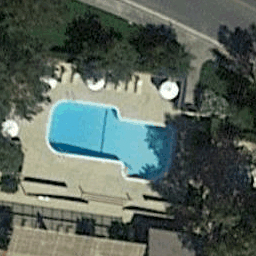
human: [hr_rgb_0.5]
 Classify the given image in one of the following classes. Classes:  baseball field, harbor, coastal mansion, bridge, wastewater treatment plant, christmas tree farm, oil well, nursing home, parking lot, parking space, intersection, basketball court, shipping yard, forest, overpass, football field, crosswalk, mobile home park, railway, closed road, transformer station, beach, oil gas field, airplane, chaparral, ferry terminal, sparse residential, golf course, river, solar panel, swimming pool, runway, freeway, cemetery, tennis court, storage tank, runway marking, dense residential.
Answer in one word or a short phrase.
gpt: swimming pool